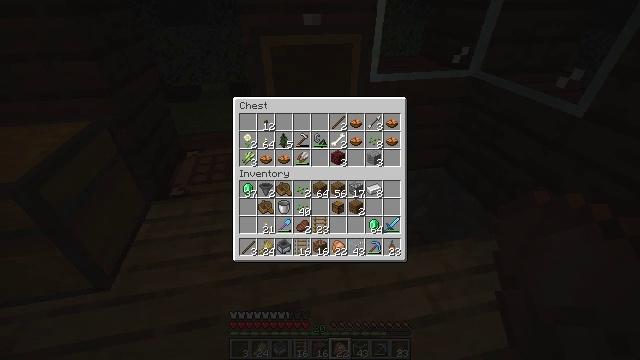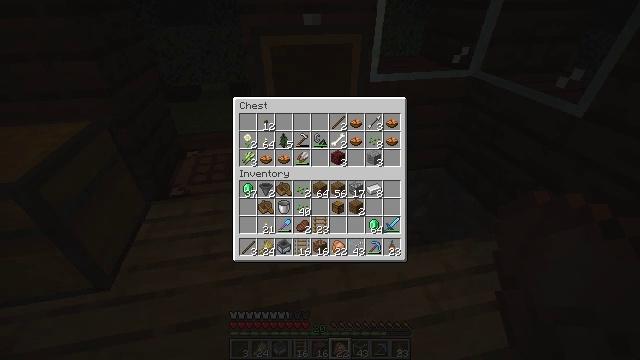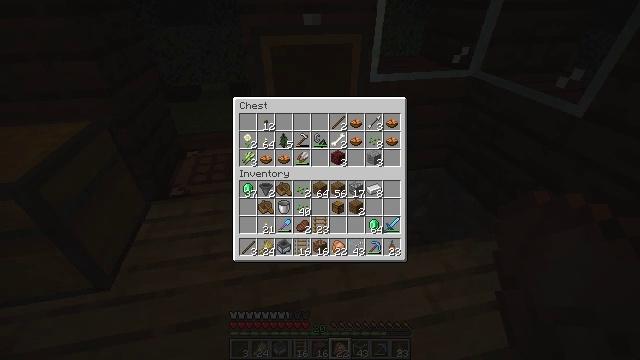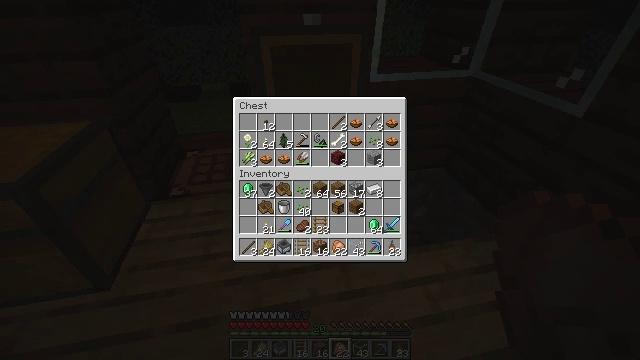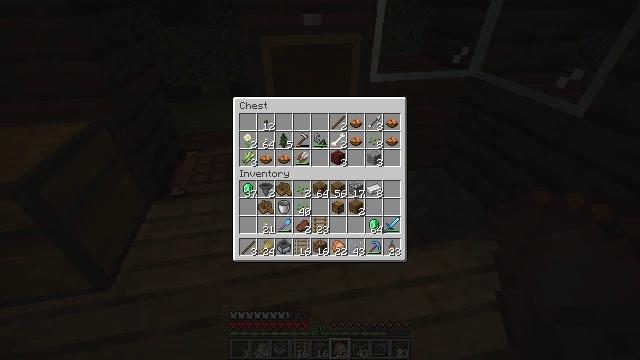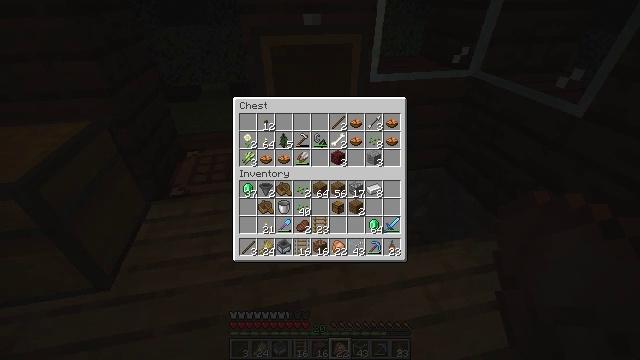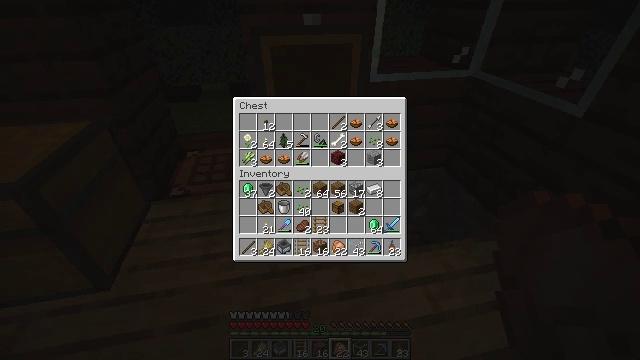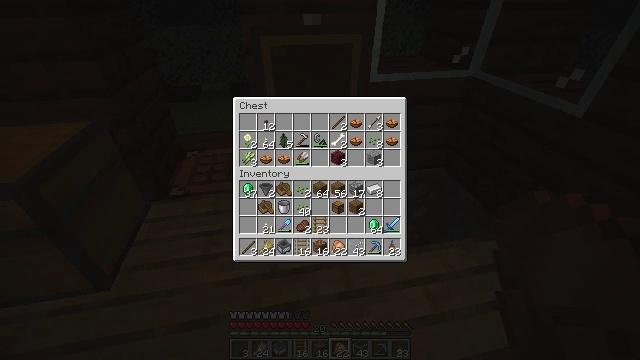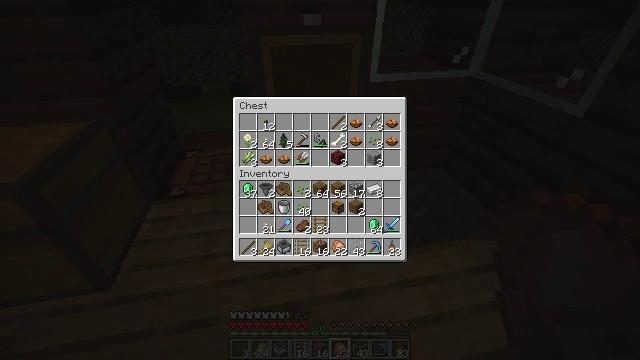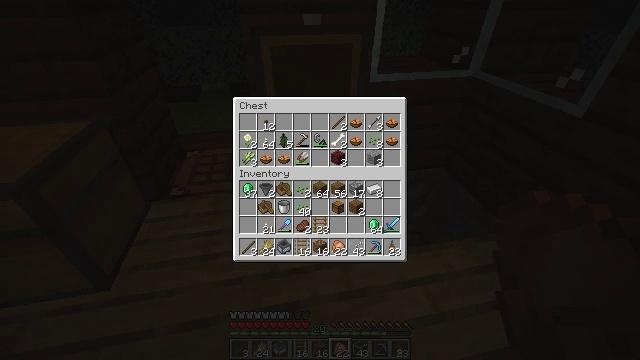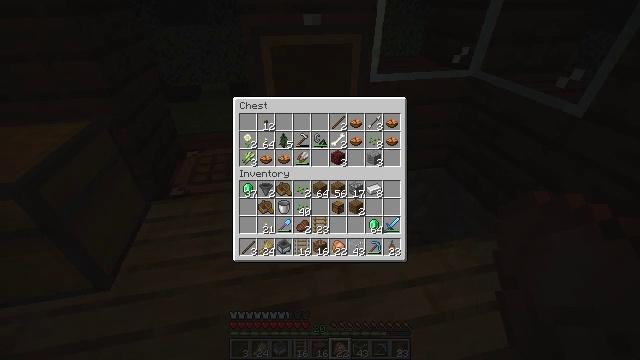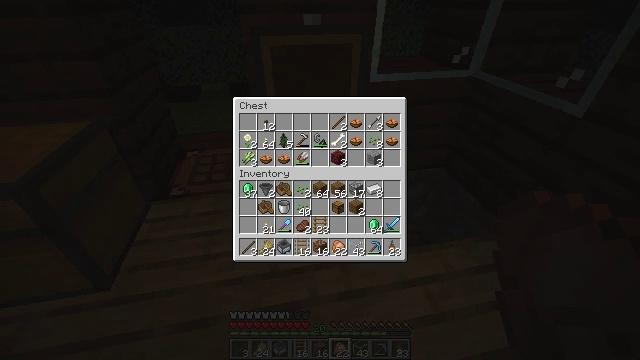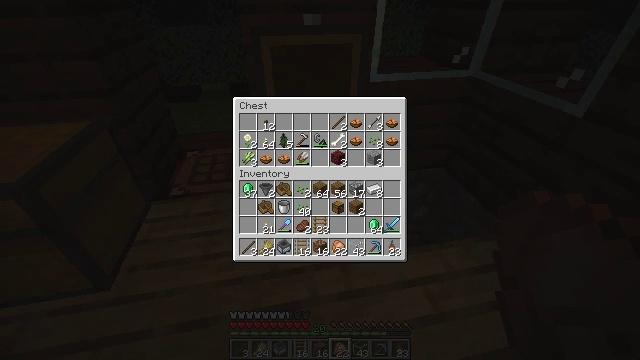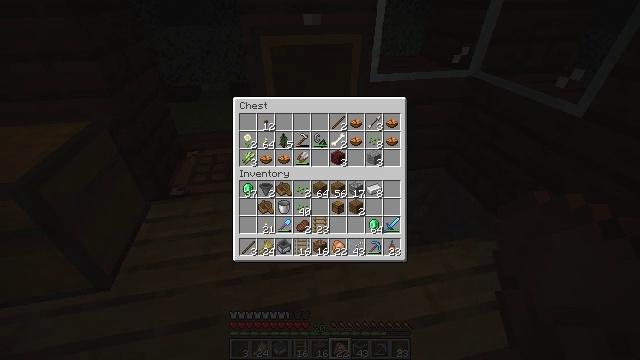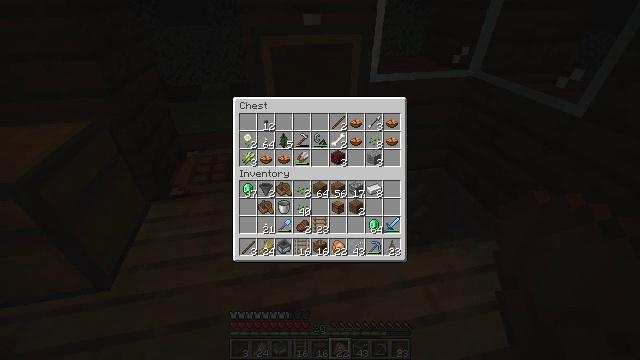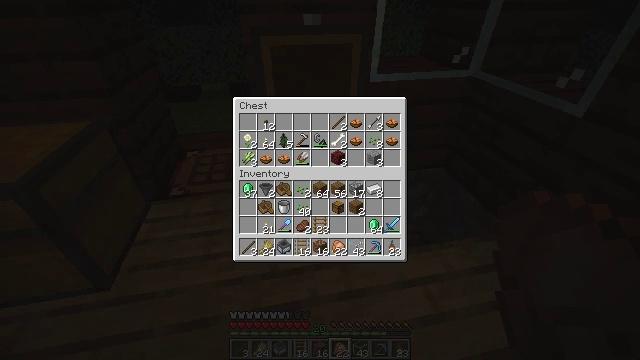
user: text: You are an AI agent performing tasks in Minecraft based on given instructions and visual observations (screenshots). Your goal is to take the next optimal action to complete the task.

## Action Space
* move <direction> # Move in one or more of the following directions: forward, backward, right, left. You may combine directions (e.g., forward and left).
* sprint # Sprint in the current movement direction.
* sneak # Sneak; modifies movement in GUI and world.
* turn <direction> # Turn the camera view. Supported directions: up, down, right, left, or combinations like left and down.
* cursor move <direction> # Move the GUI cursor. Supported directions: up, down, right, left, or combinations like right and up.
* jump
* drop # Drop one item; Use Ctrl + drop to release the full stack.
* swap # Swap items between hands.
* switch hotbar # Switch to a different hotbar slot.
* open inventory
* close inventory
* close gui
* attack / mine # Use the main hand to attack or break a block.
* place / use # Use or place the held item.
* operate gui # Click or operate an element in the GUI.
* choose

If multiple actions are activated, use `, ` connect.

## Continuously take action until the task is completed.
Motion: motion action
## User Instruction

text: Form an observer with the crafting table.
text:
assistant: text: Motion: no_op
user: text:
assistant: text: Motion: no_op
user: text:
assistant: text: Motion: no_op
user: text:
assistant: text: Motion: no_op
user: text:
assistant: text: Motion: no_op
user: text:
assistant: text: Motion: no_op
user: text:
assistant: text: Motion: no_op
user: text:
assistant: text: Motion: no_op
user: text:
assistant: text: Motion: no_op
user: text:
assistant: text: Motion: no_op
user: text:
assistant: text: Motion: no_op
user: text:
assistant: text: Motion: no_op
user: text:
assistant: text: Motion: no_op
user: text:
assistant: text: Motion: no_op
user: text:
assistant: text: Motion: no_op
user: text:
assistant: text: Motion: no_op
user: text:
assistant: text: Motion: no_op
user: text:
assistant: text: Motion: no_op
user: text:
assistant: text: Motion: no_op
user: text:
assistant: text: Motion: no_op
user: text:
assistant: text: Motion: no_op
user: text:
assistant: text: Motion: no_op
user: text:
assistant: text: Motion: no_op
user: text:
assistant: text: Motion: no_op
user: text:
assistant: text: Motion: no_op
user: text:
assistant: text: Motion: no_op
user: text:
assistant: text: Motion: no_op
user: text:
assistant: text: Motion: no_op
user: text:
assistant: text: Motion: no_op
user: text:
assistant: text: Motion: no_op